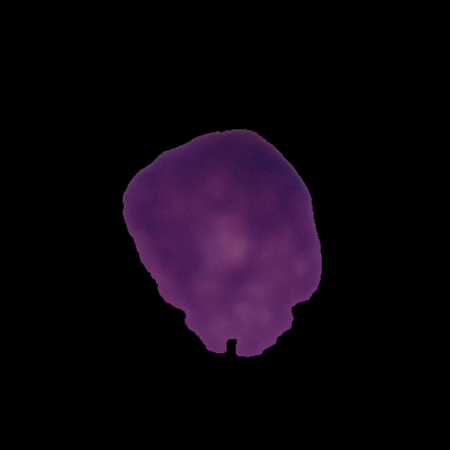
Label: cancer